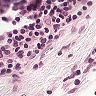
Metastatic tissue present: no